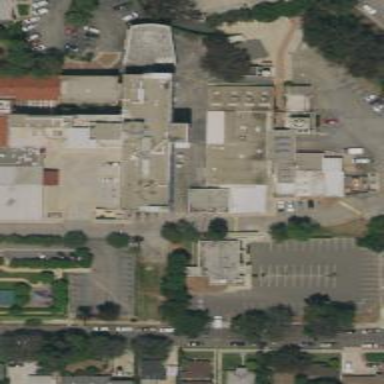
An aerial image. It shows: Hospital building.